You are looking at the short-time Fourier spectrogram of a bearing's acceleration signal. Classify the bearing condition as one of: normal, inner_race, outer_race, ball.
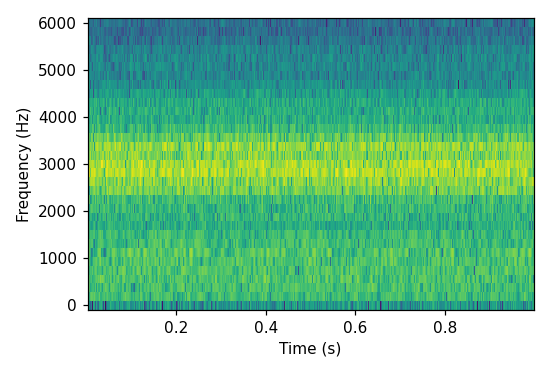
Answer: ball